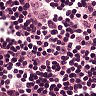
Metastatic tissue present: no